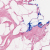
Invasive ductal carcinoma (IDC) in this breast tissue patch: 0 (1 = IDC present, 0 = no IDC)